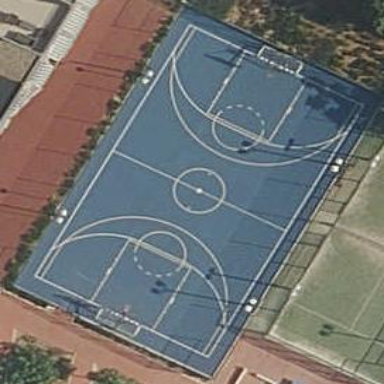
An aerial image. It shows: Multi-sport pitch for leisure activities.